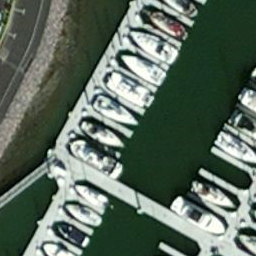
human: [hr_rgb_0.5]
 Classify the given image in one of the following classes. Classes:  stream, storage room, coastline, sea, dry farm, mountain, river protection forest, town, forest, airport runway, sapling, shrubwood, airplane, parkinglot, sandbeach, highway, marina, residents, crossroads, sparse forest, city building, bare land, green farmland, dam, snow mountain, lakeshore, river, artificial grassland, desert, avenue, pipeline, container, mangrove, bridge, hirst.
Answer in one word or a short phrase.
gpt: marina